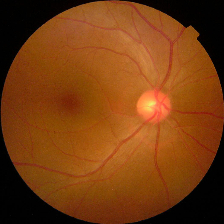
Diabetic retinopathy grade: No DR